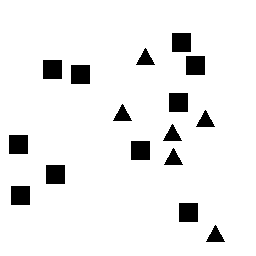
Squares: 10
Triangles: 6
Stars: 0
Total shapes: 16